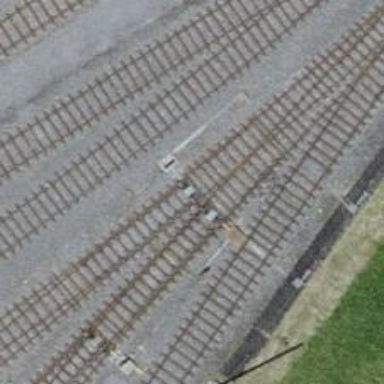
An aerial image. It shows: Railway yard with single rail track. The electrified track has contact line for power supply.